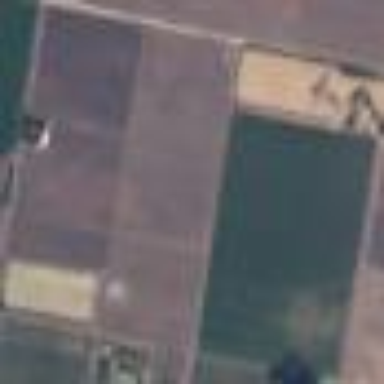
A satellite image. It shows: Farmland with irrigation.